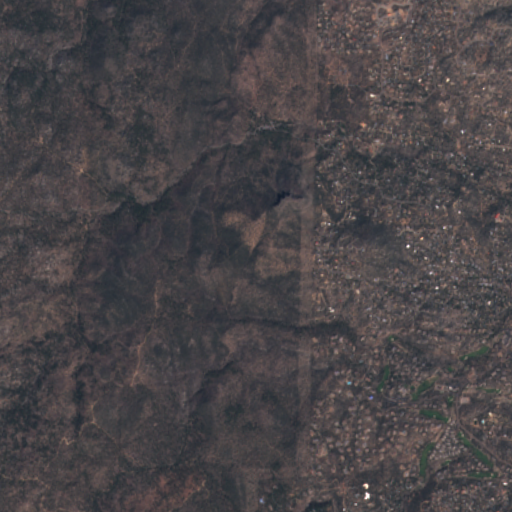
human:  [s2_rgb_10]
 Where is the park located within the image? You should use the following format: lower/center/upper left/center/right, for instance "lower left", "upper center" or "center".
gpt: The park is located in the lower right of the image.
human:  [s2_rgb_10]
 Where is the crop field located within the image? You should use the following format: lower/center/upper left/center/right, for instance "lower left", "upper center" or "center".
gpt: There is no crop field in the image.